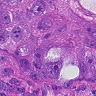
Metastatic tissue present: yes